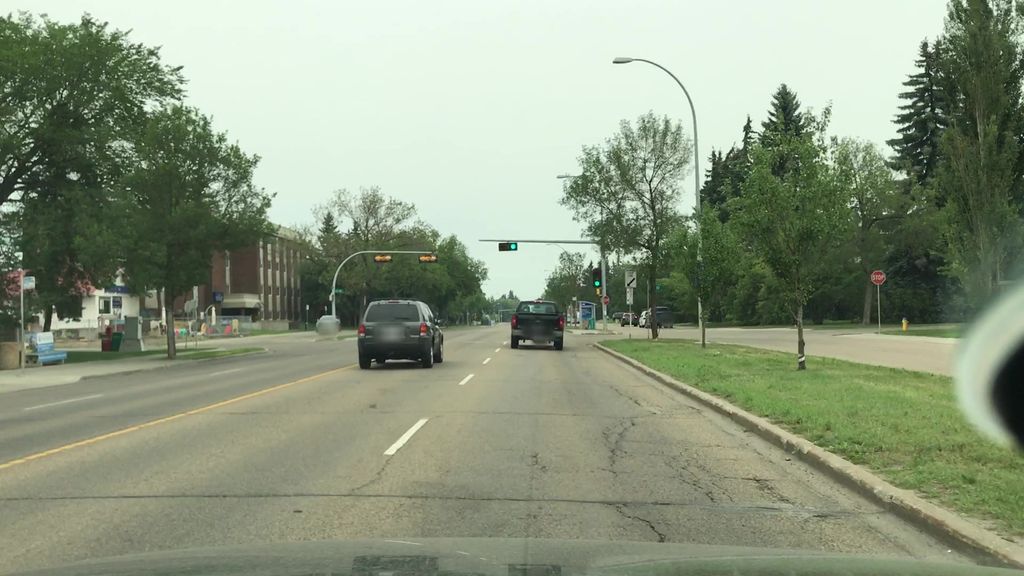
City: edmonton